Interaction volume radius: 5 \u00c5
Interaction volume height: 30 \u00c5
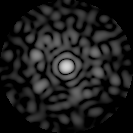
Disorder parameter: 0.8322